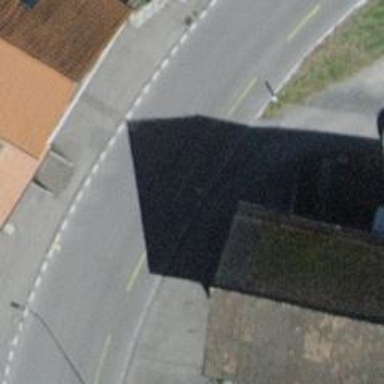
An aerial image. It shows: Bus stop with platform for public transport.